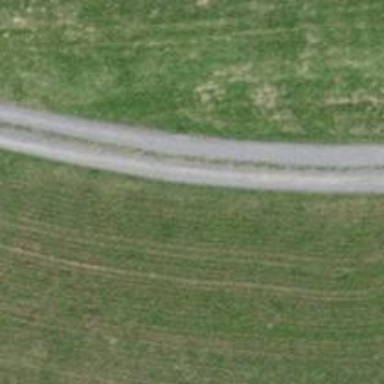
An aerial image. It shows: Gravel track with grade 2 tracktype.